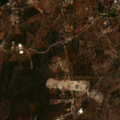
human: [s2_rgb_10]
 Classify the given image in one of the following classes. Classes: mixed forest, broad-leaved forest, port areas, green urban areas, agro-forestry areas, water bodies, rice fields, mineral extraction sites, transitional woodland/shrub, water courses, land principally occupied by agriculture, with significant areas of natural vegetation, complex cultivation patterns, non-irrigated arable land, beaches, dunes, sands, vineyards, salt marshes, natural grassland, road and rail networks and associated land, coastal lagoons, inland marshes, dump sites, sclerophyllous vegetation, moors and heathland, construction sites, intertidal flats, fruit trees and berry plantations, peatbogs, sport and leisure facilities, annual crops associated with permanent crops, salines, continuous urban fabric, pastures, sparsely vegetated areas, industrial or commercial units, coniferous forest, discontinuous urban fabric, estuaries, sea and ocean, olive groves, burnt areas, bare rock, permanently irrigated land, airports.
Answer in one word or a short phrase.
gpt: olive groves, annual crops associated with permanent crops, land principally occupied by agriculture, with significant areas of natural vegetation, sclerophyllous vegetation